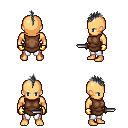
a pixel art fantasy rpg character, male body template, human, tanned skin, brown tunic, white pants, gray mohawk hairstyle, gold gloves, dagger, four views (front, back, left, right), 2x2 character sprite sheet, small pixel art, hard edges, no anti-aliasing